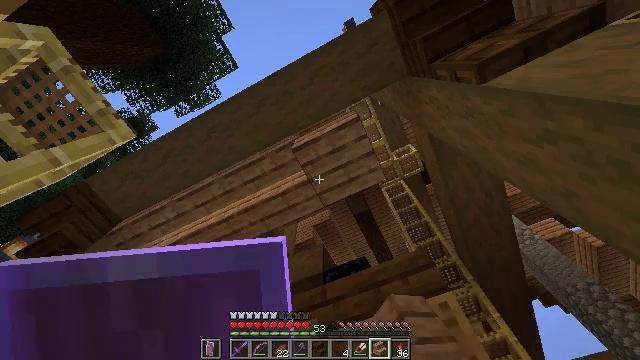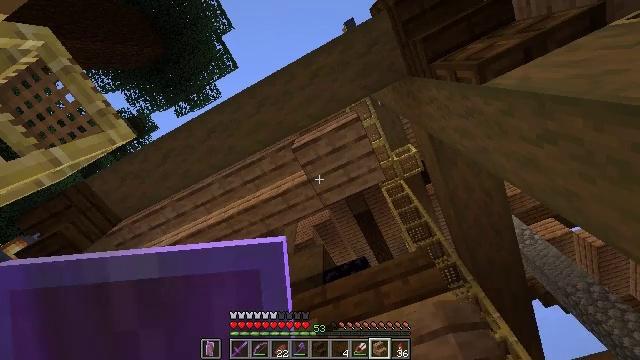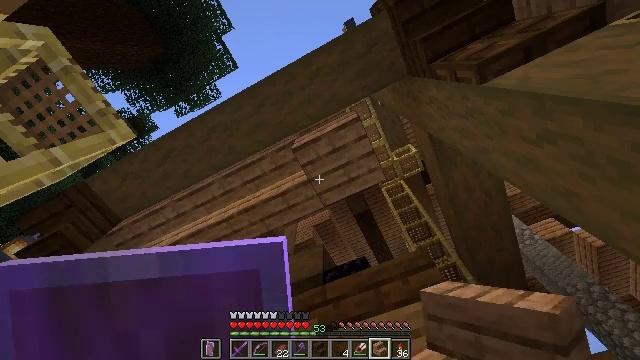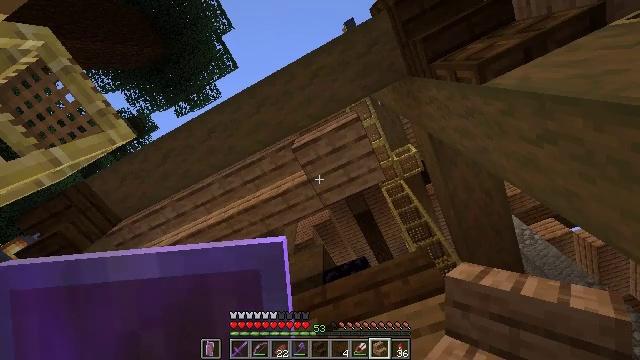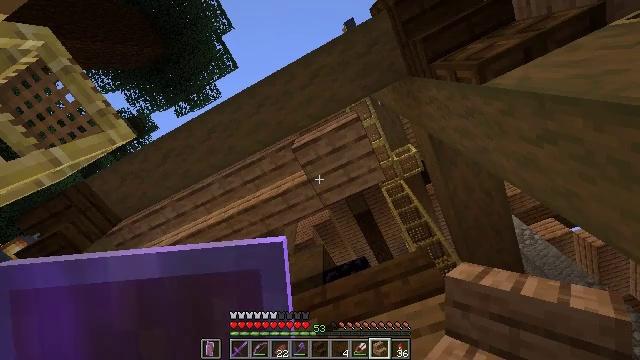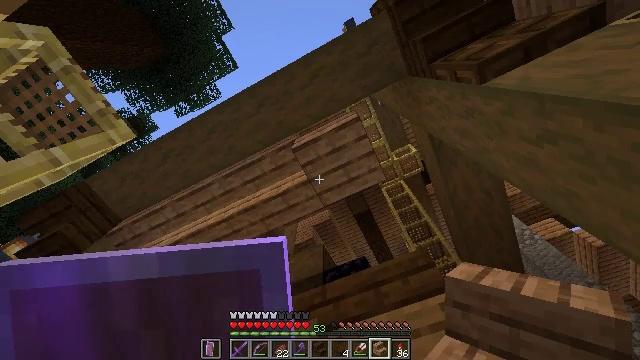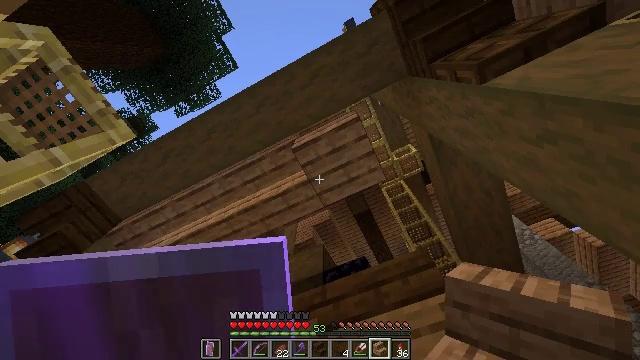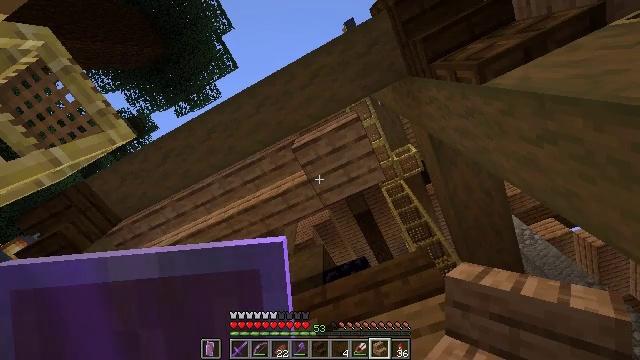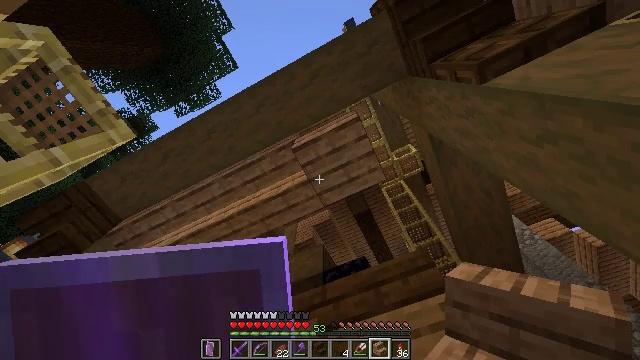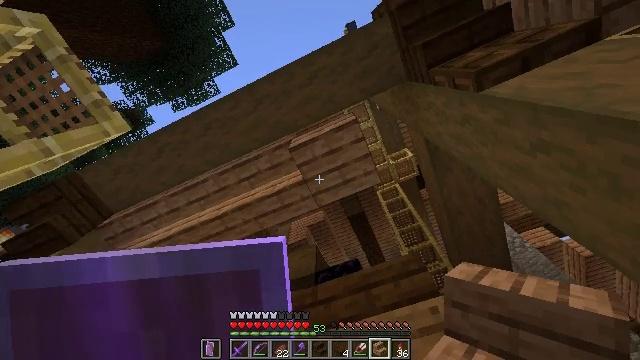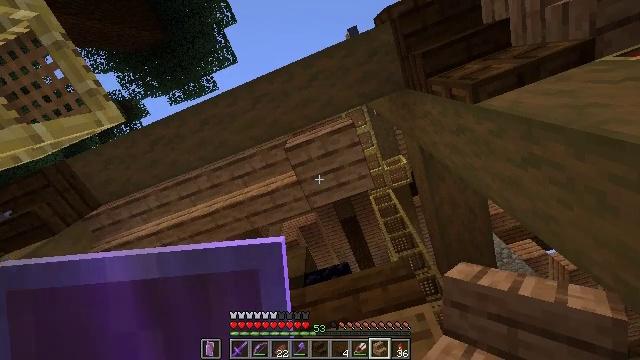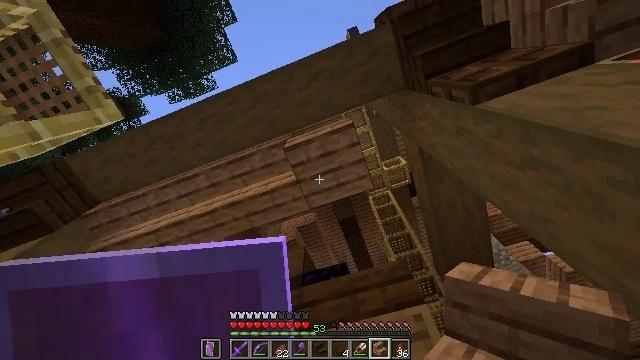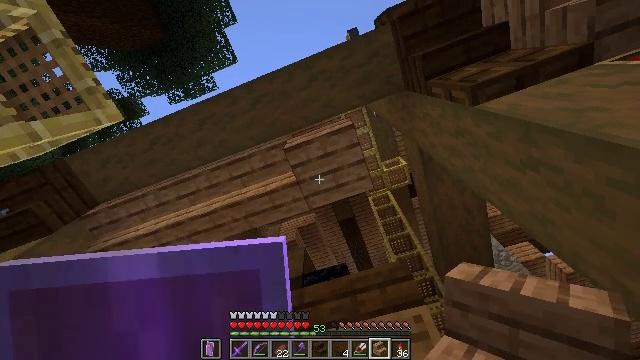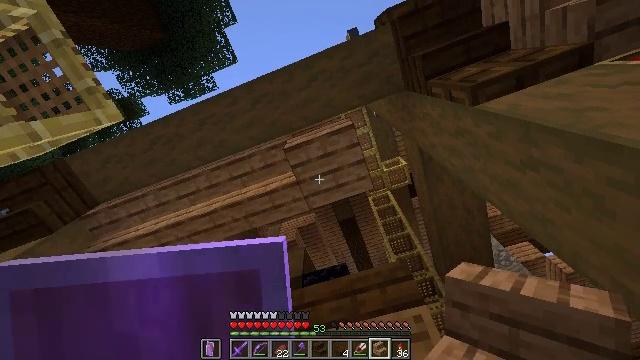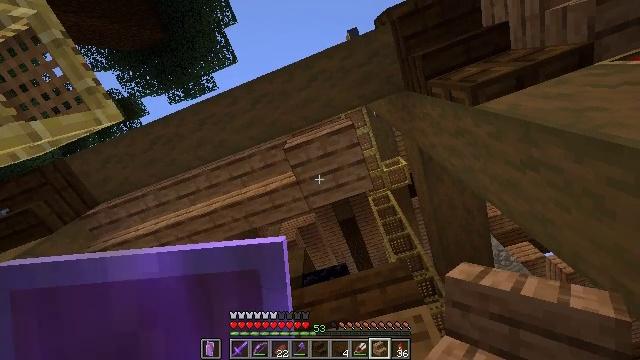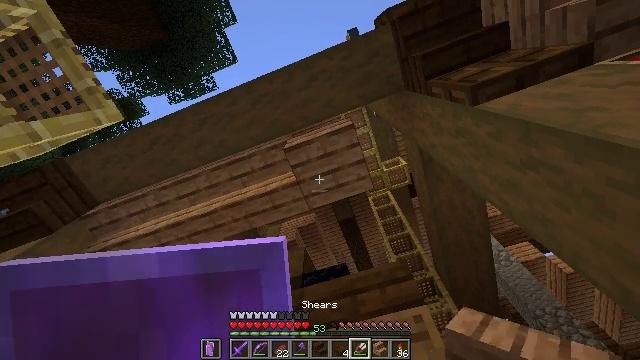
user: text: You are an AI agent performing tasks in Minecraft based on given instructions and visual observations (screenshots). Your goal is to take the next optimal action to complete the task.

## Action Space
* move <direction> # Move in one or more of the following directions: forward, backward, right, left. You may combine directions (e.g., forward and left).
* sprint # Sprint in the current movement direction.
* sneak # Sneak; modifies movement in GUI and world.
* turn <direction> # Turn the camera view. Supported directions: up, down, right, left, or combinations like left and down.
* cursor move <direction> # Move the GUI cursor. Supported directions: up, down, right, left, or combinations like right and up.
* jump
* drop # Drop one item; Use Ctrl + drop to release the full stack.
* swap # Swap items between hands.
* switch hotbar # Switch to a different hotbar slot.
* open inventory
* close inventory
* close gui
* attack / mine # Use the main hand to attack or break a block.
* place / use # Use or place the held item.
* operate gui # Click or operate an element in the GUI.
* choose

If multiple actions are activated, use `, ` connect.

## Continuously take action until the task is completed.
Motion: motion action
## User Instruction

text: Mine the jungle stairs from a structure.
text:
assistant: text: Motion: no_op
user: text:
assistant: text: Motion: no_op
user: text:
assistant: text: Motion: no_op
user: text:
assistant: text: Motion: no_op
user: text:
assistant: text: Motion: no_op
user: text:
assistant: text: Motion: no_op
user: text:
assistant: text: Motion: no_op
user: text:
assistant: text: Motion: no_op
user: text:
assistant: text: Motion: turn right
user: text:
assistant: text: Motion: turn right
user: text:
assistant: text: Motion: no_op
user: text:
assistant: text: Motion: no_op
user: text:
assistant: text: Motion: no_op
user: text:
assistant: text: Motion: no_op
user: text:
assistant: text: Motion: no_op
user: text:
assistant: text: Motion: no_op
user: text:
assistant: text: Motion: no_op
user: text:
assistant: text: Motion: no_op
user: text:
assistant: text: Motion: no_op
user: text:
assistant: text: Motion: no_op
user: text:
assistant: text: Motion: no_op
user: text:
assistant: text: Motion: no_op
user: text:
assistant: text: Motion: no_op
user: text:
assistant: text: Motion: no_op
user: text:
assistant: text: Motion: no_op
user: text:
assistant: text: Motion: no_op
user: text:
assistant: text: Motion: no_op
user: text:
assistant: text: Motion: no_op
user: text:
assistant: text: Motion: no_op
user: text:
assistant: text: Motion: no_op